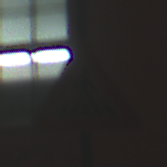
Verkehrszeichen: FussgaengerueberwegLinks
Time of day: Night
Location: Outdoor (Urban)
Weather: Overcast
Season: Winter
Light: Artificial